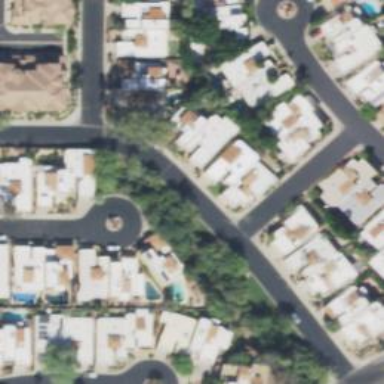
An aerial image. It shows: Asphalt road in residential area.